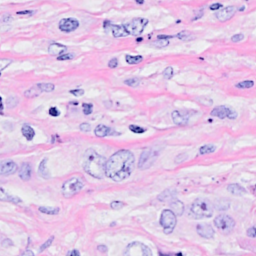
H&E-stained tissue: Breast